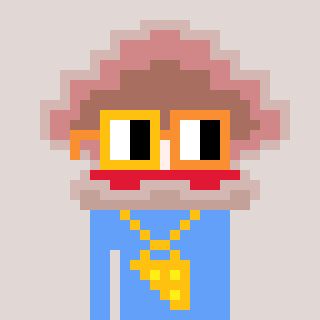
a pixel art character with square yellow and orange glasses, a oyster-shaped head and a blue-colored body on a warm background